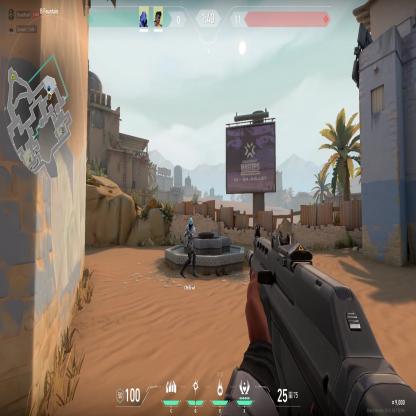
Label: teammate